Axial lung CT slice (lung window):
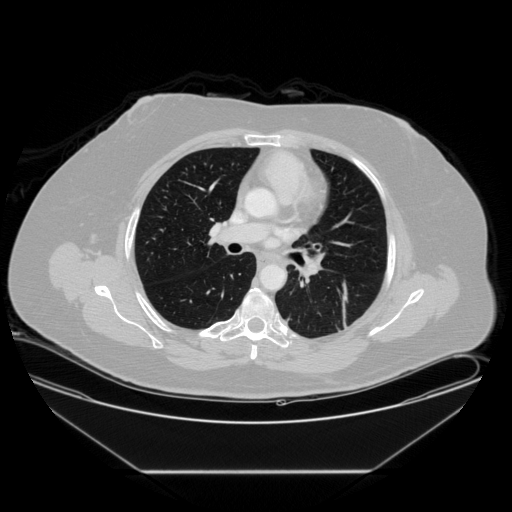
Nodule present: no